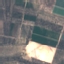
Land use / land cover: PermanentCrop